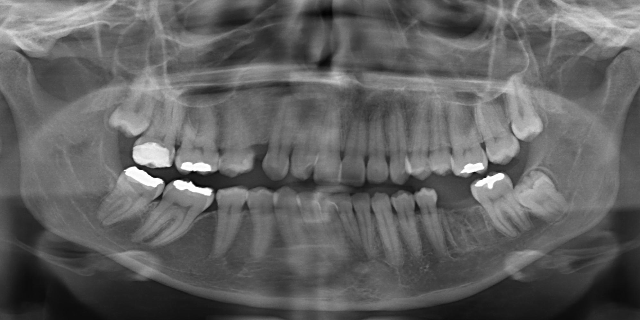
adult